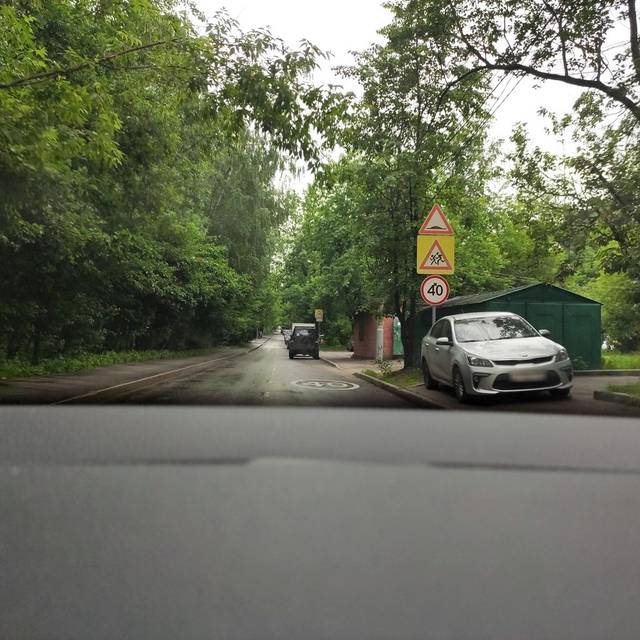
Region: Russia
Coordinates: 55.812, 37.826